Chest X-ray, PA view. Patient: 45 years old, sex M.
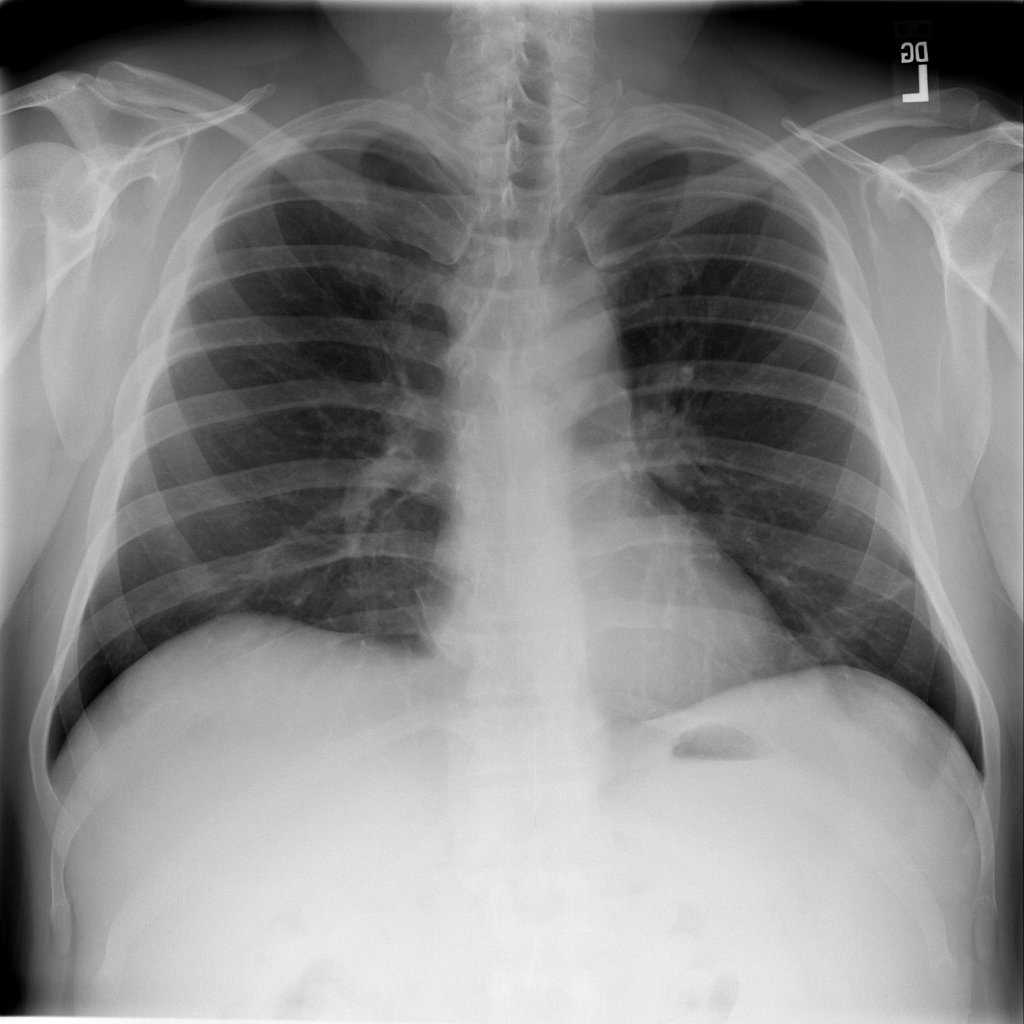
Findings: Atelectasis